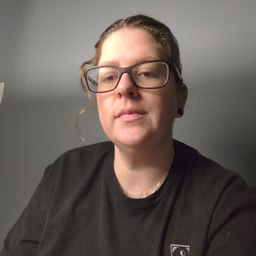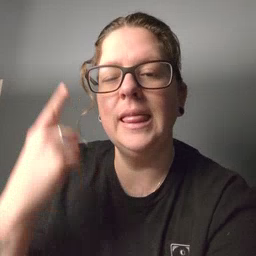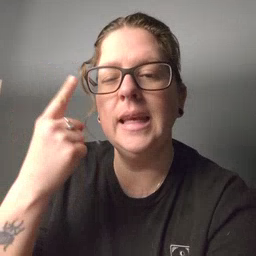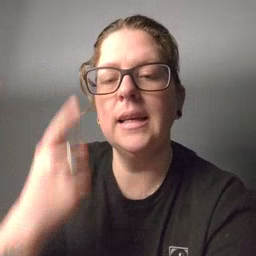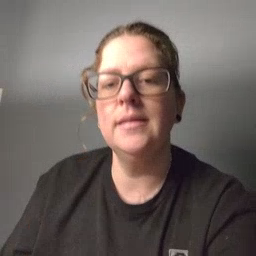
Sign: think